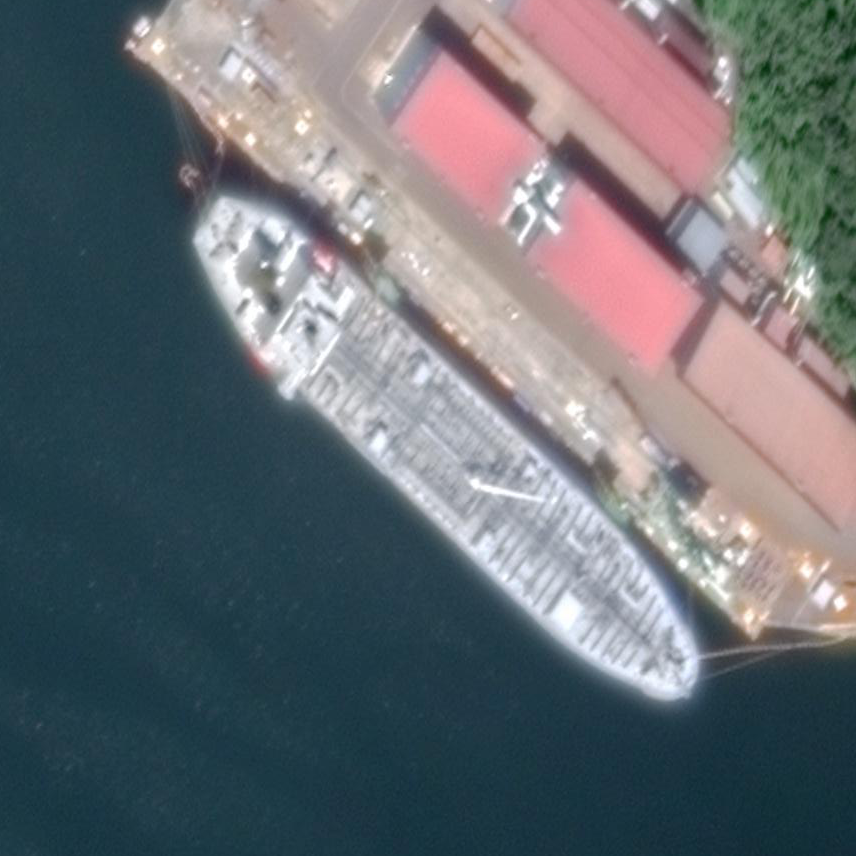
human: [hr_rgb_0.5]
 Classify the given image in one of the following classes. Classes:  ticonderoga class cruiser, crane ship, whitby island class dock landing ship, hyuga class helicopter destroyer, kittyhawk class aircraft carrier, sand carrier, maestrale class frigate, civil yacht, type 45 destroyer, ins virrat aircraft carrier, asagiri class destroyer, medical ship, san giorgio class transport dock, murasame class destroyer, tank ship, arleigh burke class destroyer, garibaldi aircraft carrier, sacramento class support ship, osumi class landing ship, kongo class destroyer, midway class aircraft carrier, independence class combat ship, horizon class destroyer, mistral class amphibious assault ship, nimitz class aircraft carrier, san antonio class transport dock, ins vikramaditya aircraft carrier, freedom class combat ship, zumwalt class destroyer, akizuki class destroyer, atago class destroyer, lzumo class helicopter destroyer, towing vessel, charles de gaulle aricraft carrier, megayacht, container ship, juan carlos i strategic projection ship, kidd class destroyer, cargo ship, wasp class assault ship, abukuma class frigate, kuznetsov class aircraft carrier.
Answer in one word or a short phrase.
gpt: Tank ship